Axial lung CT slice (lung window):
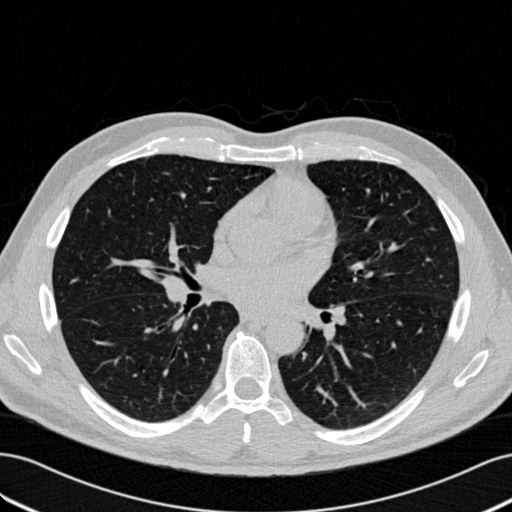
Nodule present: no